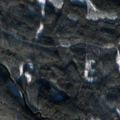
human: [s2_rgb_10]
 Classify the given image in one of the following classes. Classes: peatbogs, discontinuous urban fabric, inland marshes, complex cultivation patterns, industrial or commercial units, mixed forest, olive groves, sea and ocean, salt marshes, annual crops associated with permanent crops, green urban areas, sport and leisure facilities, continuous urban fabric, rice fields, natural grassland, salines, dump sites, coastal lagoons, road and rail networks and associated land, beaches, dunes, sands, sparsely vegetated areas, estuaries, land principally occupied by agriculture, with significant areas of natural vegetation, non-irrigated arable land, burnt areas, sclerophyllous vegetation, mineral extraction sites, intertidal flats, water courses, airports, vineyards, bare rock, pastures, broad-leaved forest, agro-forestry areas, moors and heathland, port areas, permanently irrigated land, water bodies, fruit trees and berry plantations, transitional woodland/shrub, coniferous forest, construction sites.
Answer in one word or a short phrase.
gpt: coniferous forest, mixed forest, transitional woodland/shrub